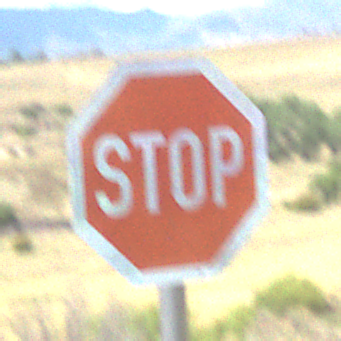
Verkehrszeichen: Stop
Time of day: Midday
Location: Outdoor (Nature)
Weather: PartlyCloudy
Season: NotSpecified
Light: Natural